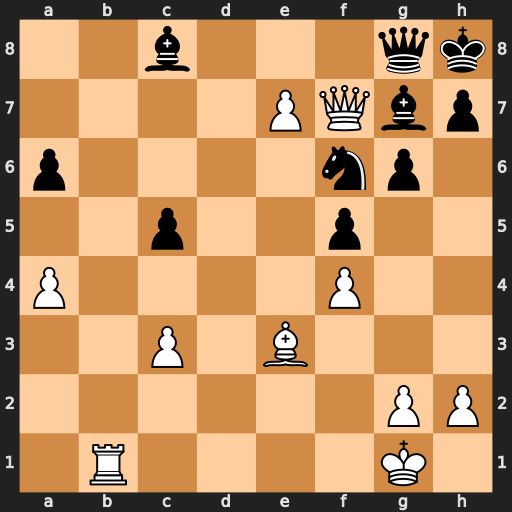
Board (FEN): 2b3qk/4PQbp/p4np1/2p2p2/P4P2/2P1B3/6PP/1R4K1
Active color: w
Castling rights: -
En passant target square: -
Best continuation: Qxg8+ Kxg8 Rb8